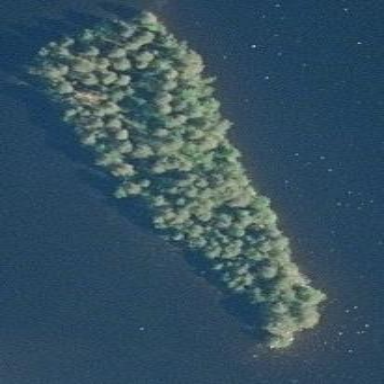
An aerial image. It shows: Island.